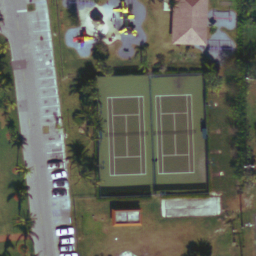
Label: tennis court